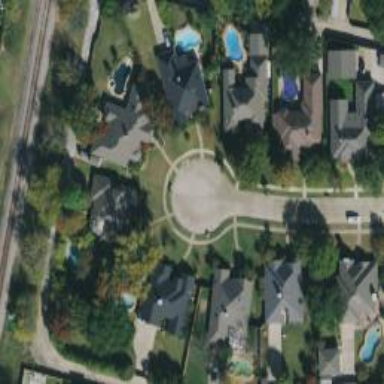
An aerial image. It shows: Circle-shaped turning circle on the road.